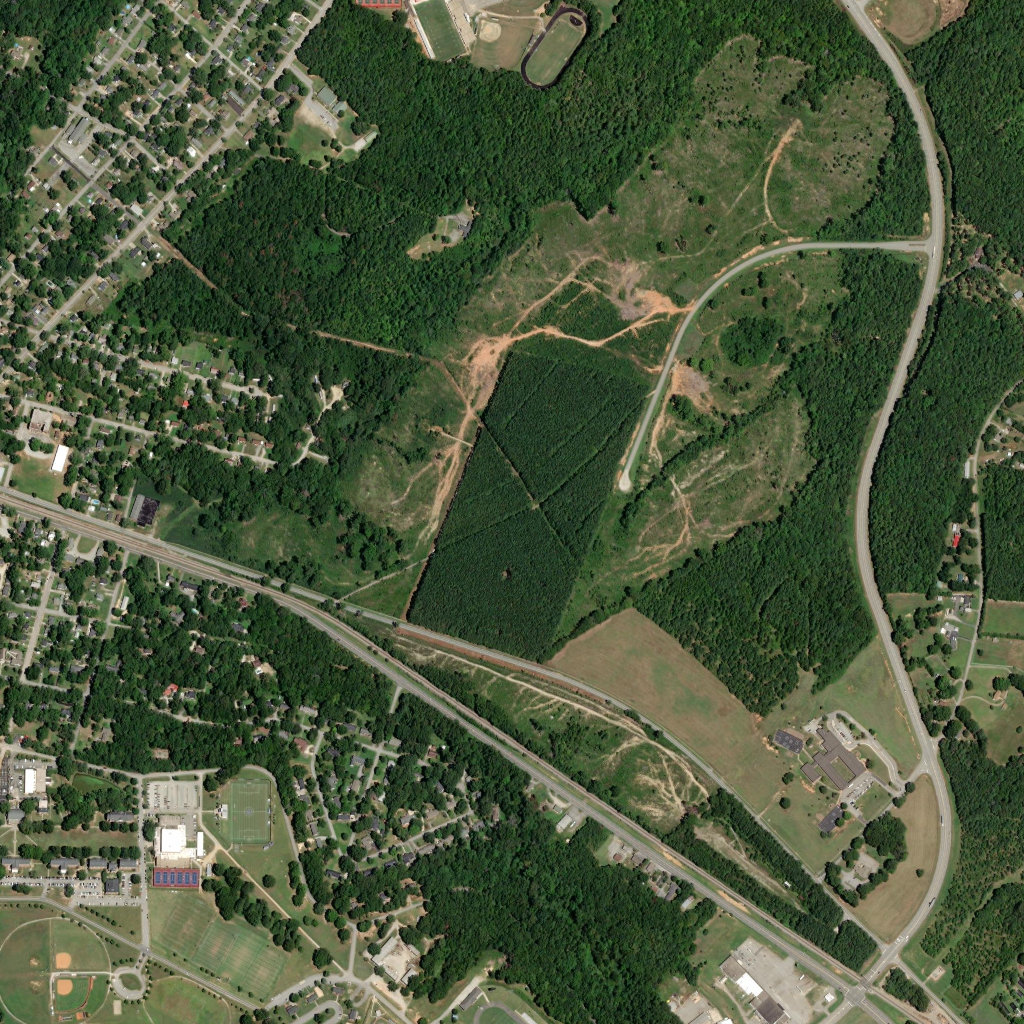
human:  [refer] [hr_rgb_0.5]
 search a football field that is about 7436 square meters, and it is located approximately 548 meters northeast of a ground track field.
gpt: <box>[[22, 76, 25, 81, 0]]</box>

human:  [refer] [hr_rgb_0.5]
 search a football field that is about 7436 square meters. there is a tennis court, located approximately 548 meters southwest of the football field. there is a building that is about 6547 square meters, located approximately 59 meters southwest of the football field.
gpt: <box>[[22, 76, 25, 81, 0]]</box>